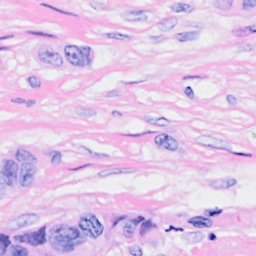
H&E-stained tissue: Breast